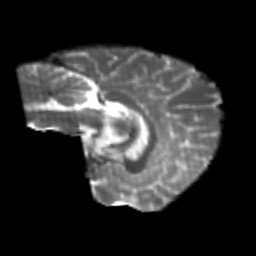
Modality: T2w
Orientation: sagittal
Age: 22
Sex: female
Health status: healthy
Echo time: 0.074 s